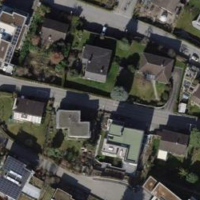
EUNIS habitat code: 54
Species observed at this site:
Milvus migrans
Iberis umbellata